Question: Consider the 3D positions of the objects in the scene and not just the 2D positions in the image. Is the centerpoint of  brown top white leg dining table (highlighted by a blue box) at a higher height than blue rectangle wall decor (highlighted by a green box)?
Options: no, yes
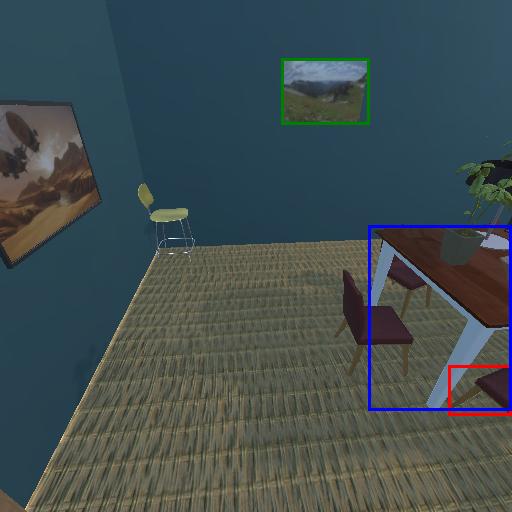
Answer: no